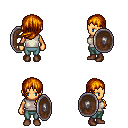
a pixel art fantasy rpg character, female body template, human, tanned skin, white sleeveless shirt, teal pants, dark blonde left-swept hairstyle, brown shoes, shield, four views (front, back, left, right), 2x2 character sprite sheet, small pixel art, hard edges, no anti-aliasing